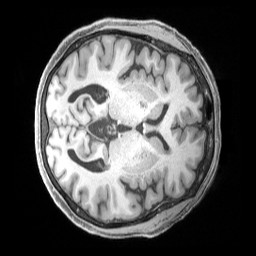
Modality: T1w
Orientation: axial
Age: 77
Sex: female